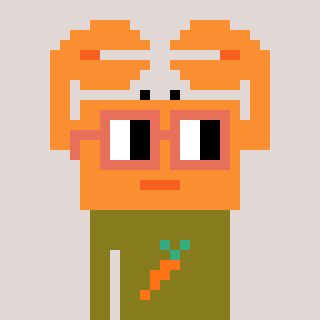
a pixel art character with square orange glasses, a crab-shaped head and a gunk-colored body on a warm background